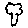
Label: tree